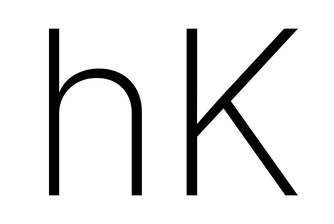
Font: Inter_ExtraLight